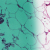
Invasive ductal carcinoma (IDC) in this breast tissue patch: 0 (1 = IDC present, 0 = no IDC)